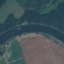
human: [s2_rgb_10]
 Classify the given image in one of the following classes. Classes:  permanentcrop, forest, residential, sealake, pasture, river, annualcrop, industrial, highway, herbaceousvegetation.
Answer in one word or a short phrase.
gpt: River